Aerial crown-view tile of a tropical tree (Barro Colorado Island, Panama), acquired 20250715:
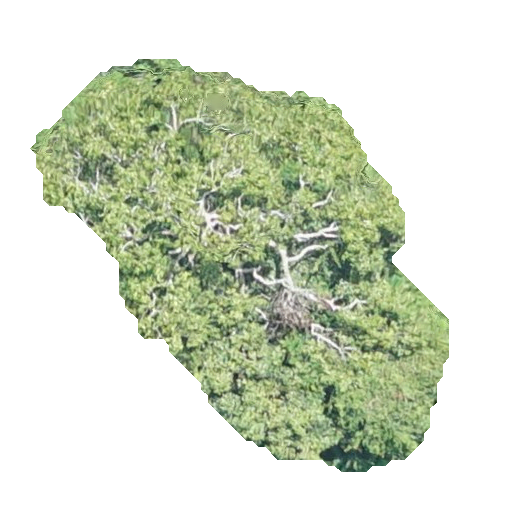
Species: Aiouea montana
GBIF accepted scientific name: Aiouea montana
Crown area: 157.152 m²